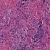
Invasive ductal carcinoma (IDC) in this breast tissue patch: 1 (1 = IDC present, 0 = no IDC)